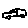
Label: car